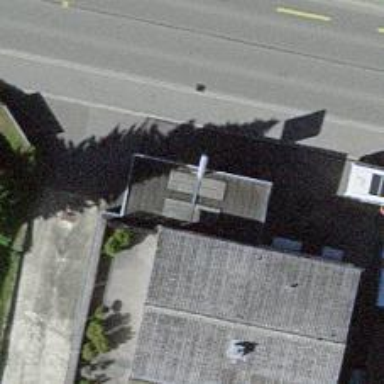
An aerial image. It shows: Fuel station.